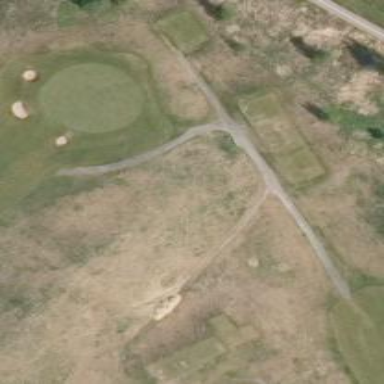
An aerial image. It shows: Pathway for golfing.